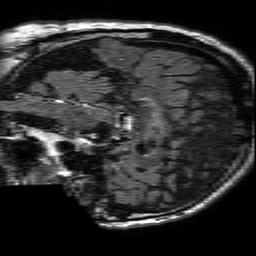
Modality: FLAIR
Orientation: sagittal
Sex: male
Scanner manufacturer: philips
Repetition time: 11 s
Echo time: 0.125 s